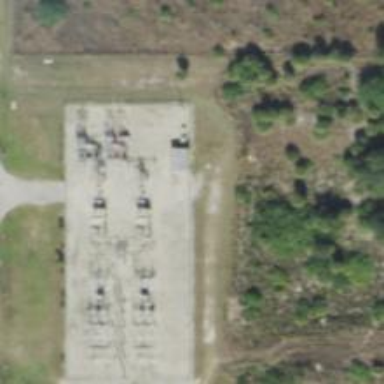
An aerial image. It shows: Switch used for power control.